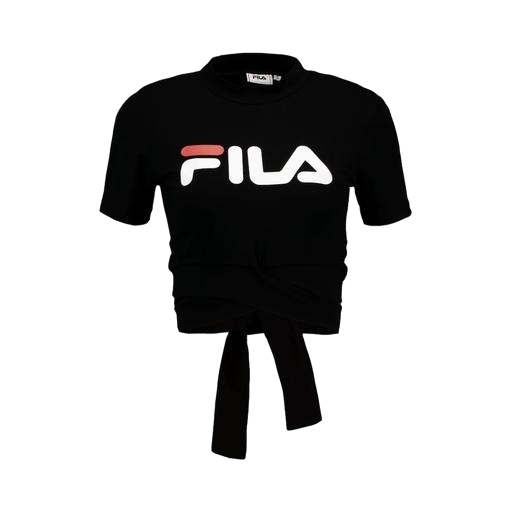
t-shirt twist graphic, black yazzmin tie front t shirt, black marquesalmeida knot detail t-shirt, white background